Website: macys
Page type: billing-address
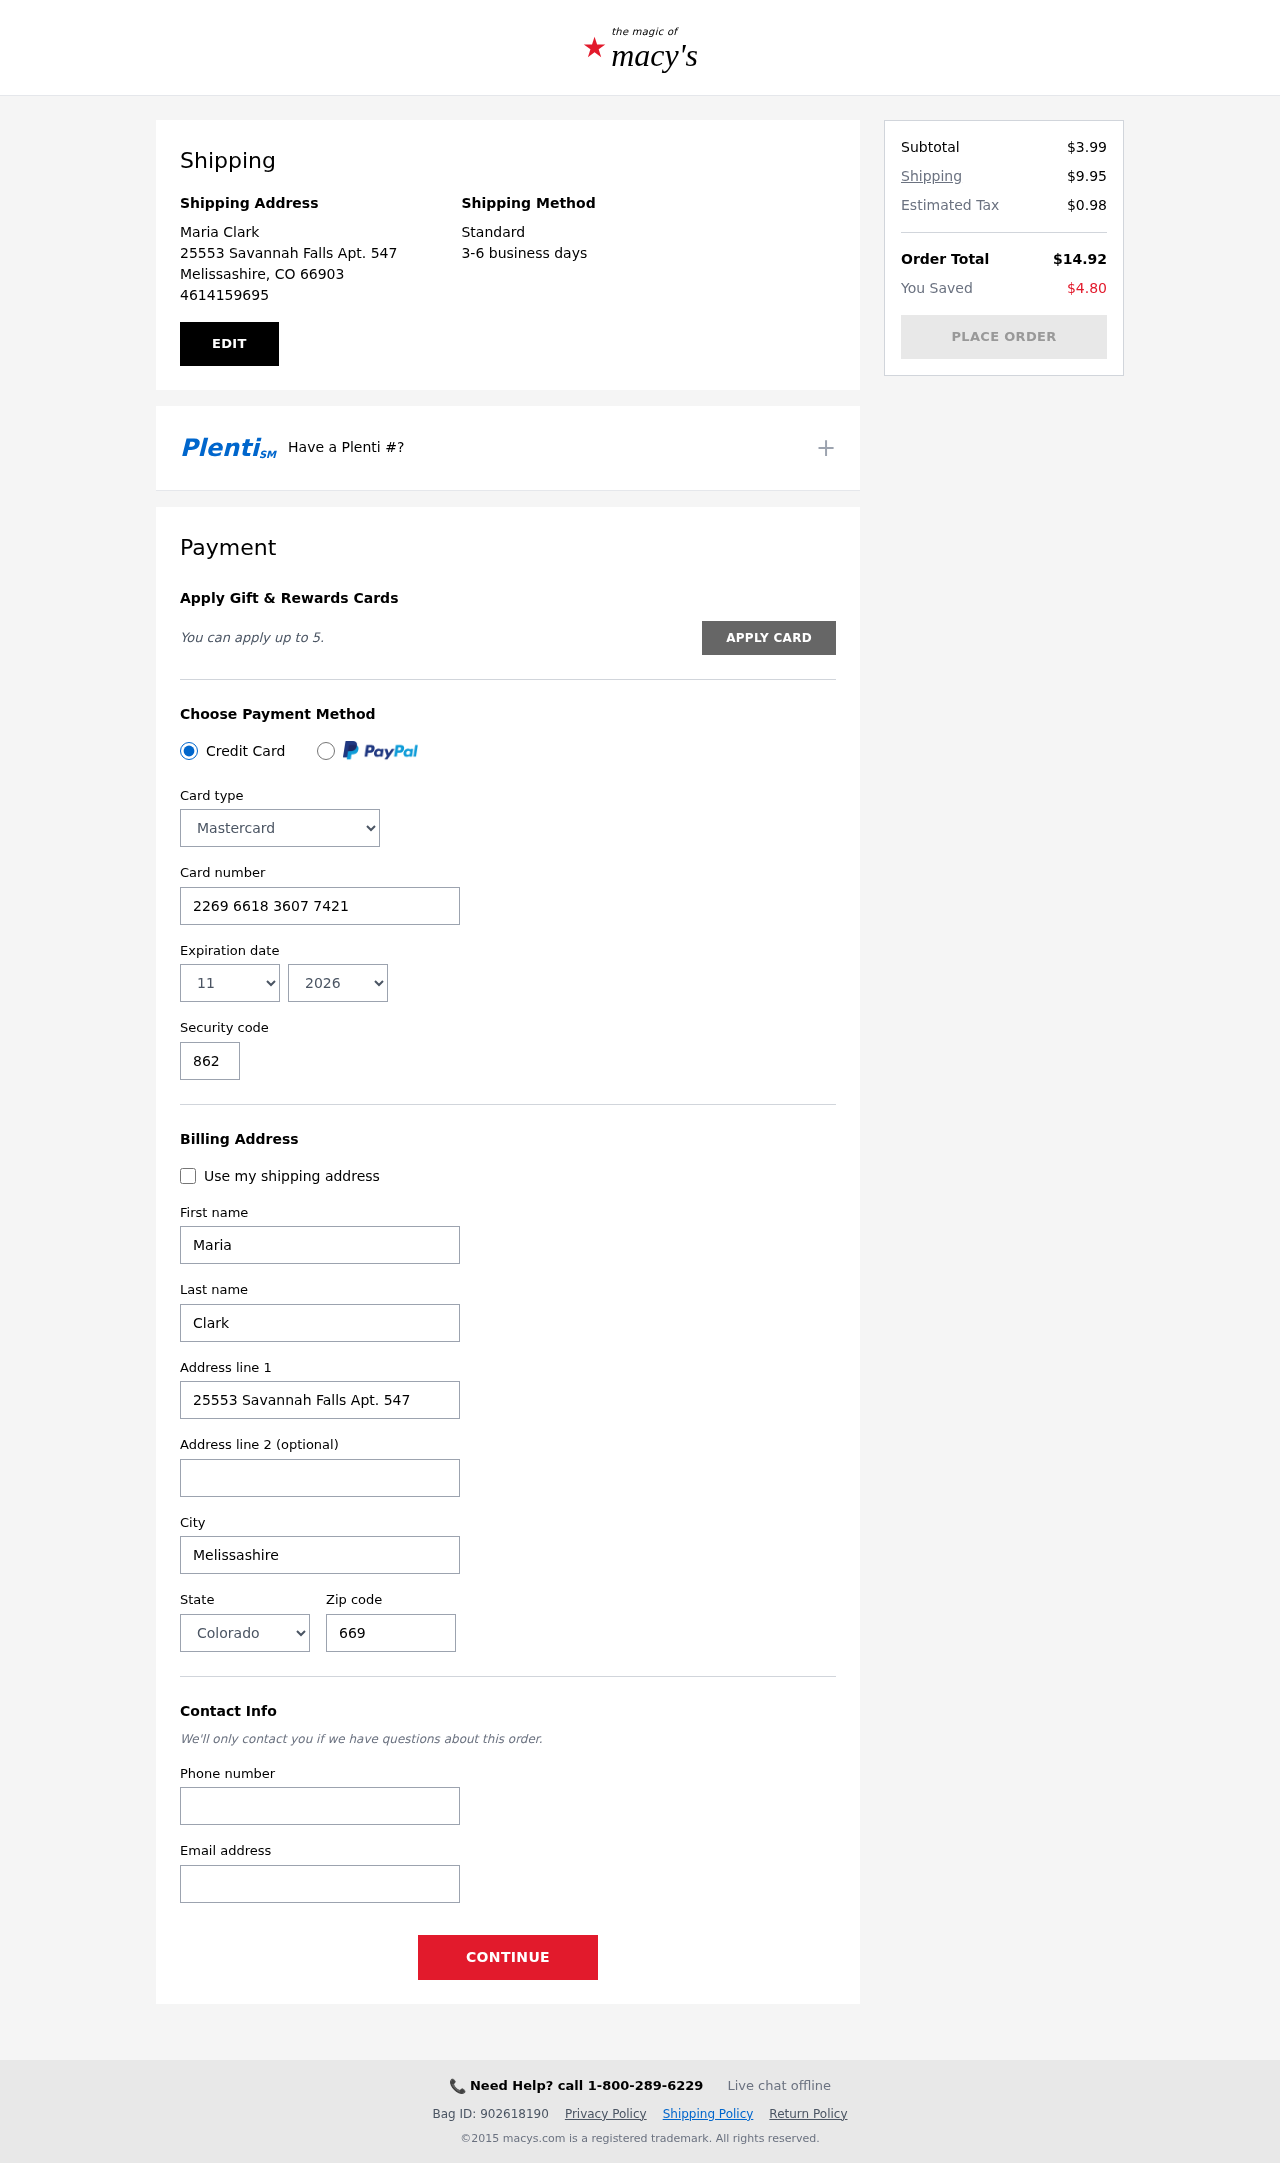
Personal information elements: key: PII_CARD_CVV
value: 862
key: PII_CARD_EXPIRY_MONTH
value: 11
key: PII_CARD_EXPIRY_YEAR
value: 26
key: PII_CARD_NUMBER
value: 2269 6618 3607 7421
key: PII_CARD_TYPE
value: Mastercard
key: PII_CITY
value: Melissashire
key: PII_CITY_STATE_ZIP
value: Melissashire, CO 66903
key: PII_EMAIL
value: mariaclark@yahoo.com
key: PII_FIRSTNAME
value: Maria
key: PII_FULLNAME
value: Maria Clark
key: PII_LASTNAME
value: Clark
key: PII_PHONE
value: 4614159695
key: PII_POSTCODE
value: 66903
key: PII_STATE
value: Colorado
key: PII_STREET
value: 25553 Savannah Falls Apt. 547
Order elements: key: ORDER_SUBTOTAL
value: $3.99
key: ORDER_SHIPPING_COST
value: $9.95
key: ORDER_TAX
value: $0.98
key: ORDER_TOTAL
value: $14.92
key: ORDER_SAVINGS
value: $4.80